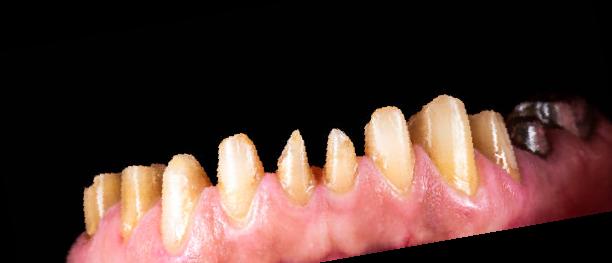
Condition: Calculus